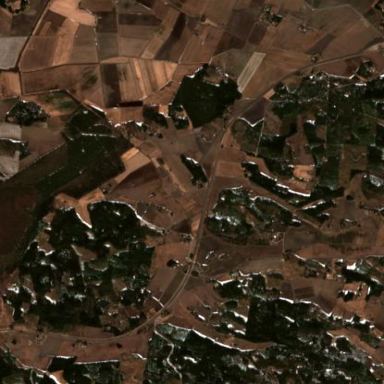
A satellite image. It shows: Picturesque farmland scene.